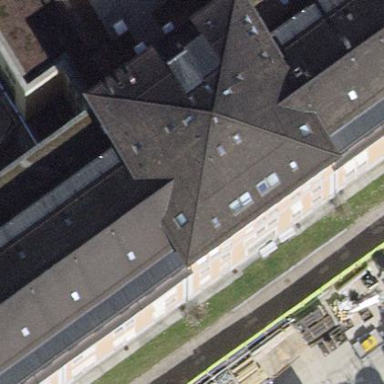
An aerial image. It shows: Hospital building.